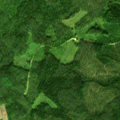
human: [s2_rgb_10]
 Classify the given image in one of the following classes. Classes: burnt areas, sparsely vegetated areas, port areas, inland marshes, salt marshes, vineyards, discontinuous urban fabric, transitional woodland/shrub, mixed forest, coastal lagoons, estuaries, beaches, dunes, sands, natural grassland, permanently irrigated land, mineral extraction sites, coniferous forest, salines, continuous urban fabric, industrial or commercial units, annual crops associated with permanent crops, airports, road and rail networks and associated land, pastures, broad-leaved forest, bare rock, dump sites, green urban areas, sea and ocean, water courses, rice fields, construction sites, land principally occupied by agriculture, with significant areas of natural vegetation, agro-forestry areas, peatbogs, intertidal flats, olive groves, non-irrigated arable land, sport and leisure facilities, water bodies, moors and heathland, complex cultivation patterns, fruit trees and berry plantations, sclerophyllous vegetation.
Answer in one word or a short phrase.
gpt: coniferous forest, mixed forest